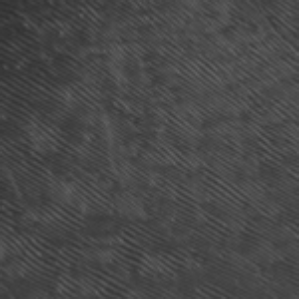
Label: frost